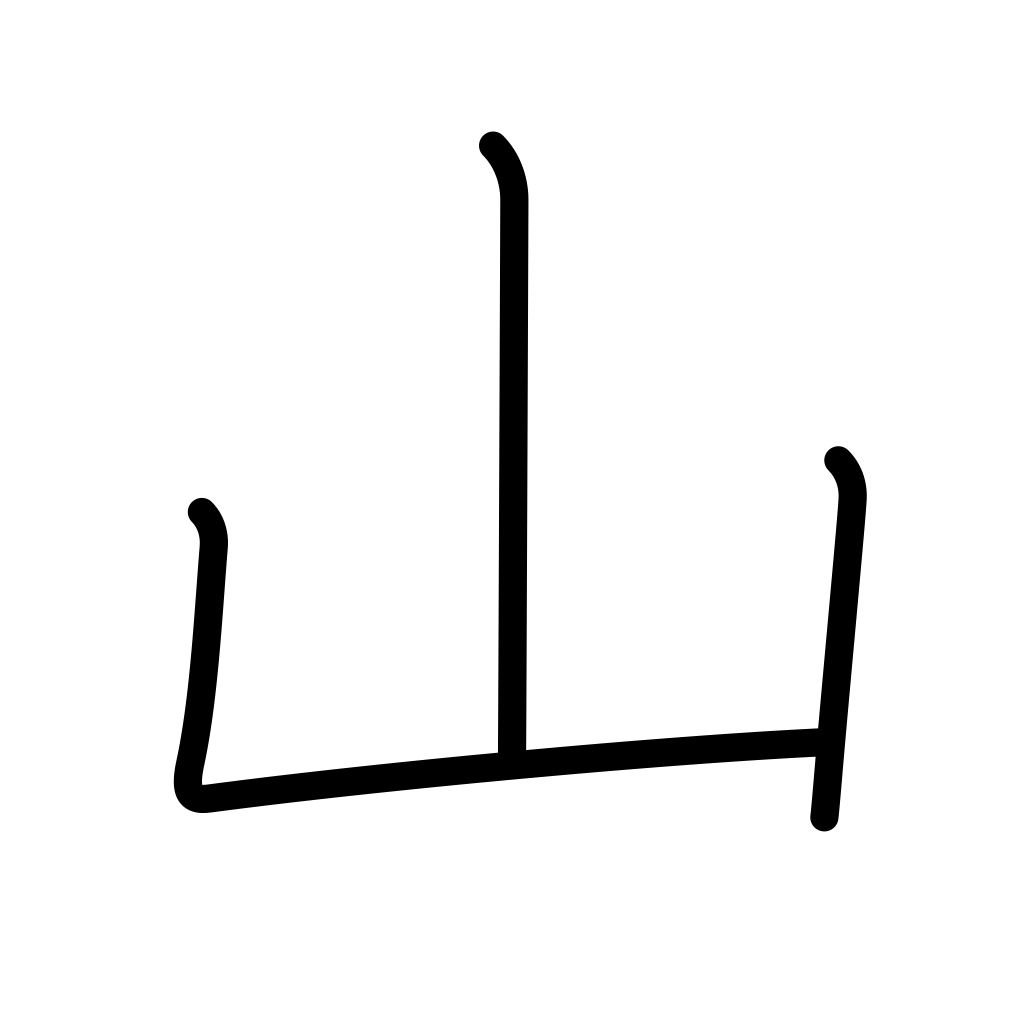
Meaning: mountain